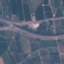
Land use / land cover class: Highway